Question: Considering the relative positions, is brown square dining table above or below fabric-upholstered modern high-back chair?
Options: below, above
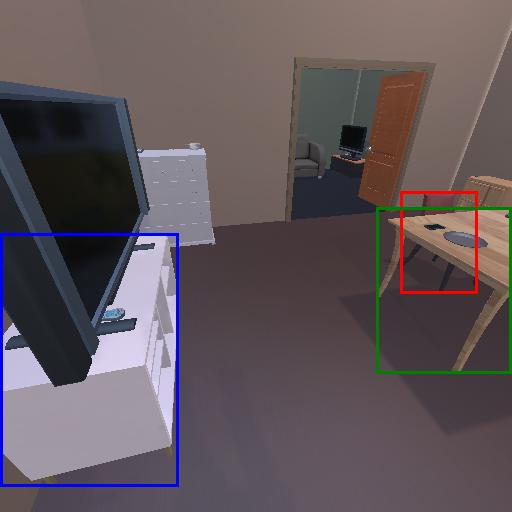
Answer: below